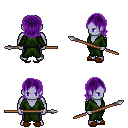
a pixel art fantasy rpg character, male body template, dark elf, purple skin, green robe, magenta pants, purple long bangs hairstyle, brown slippers, spear, four views (front, back, left, right), 2x2 character sprite sheet, small pixel art, hard edges, no anti-aliasing